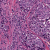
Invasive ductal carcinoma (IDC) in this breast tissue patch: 1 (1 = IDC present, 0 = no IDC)